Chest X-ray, AP view. Patient: 28 years old, sex M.
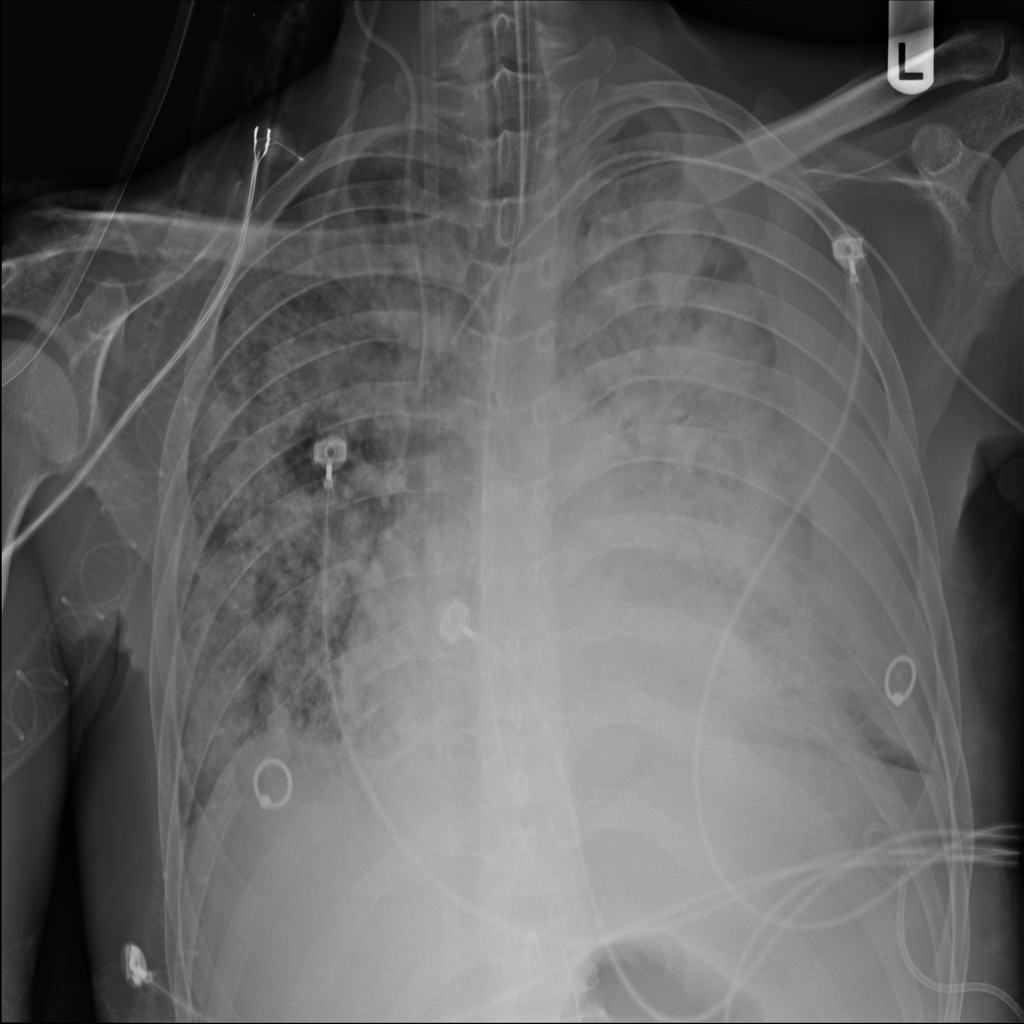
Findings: Effusion, Infiltration, Pneumothorax